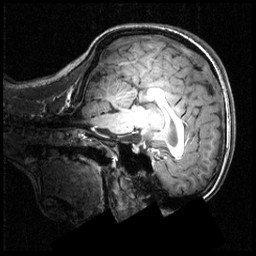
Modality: T1w
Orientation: sagittal
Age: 18
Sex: female
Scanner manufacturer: siemens
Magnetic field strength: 3.951 T
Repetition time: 1.5 s
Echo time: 0.00335 s